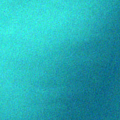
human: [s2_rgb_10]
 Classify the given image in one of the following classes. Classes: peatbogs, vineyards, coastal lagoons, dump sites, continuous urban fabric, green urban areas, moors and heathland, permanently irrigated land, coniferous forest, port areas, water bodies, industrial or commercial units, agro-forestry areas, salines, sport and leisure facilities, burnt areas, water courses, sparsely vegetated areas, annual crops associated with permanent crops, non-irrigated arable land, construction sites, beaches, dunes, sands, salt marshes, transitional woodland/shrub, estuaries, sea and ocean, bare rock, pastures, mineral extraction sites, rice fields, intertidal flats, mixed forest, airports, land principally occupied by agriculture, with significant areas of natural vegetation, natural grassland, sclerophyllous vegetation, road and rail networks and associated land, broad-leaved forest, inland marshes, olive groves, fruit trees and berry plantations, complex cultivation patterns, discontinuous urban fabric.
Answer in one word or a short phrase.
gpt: sea and ocean